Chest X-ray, PA view. Patient: 28 years old, sex M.
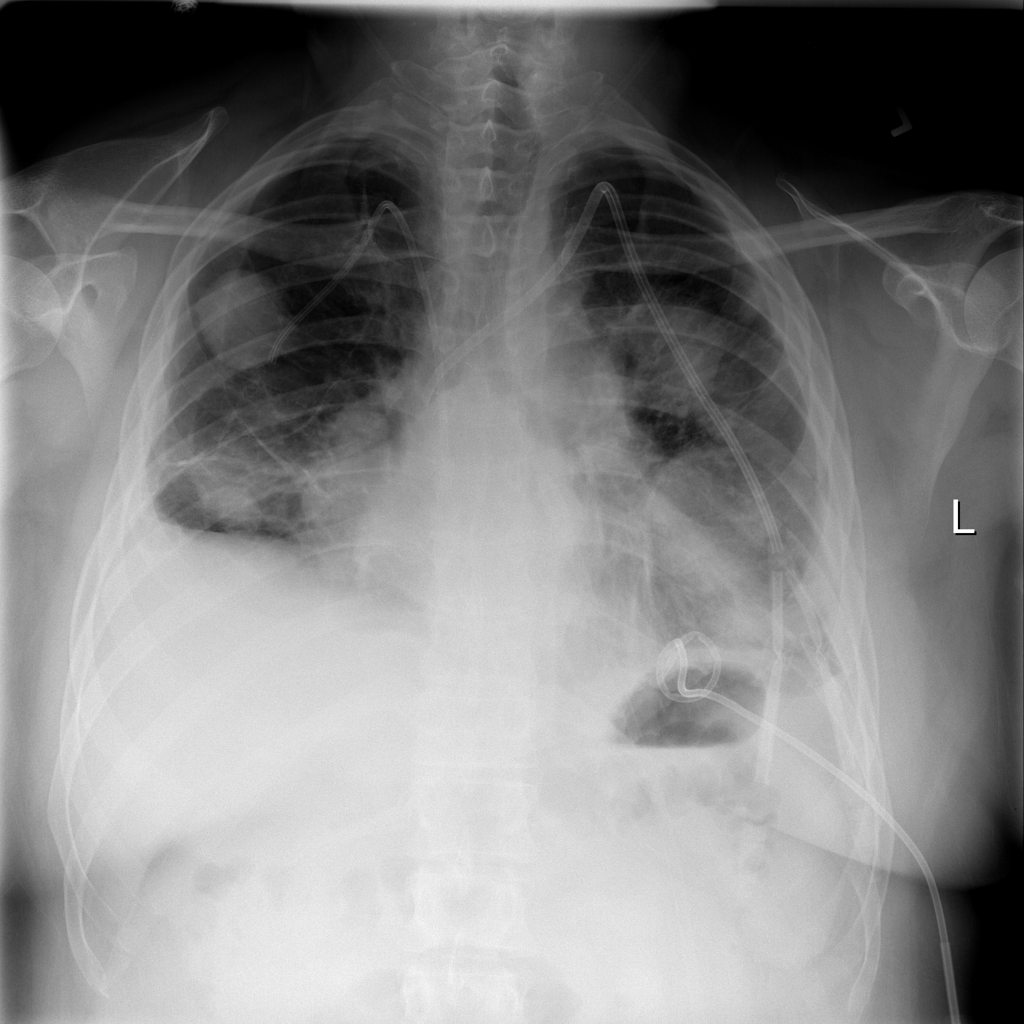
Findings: No Finding